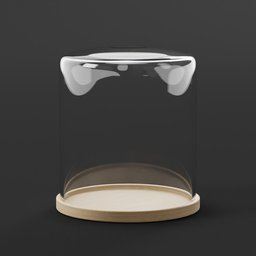
Label: decoration